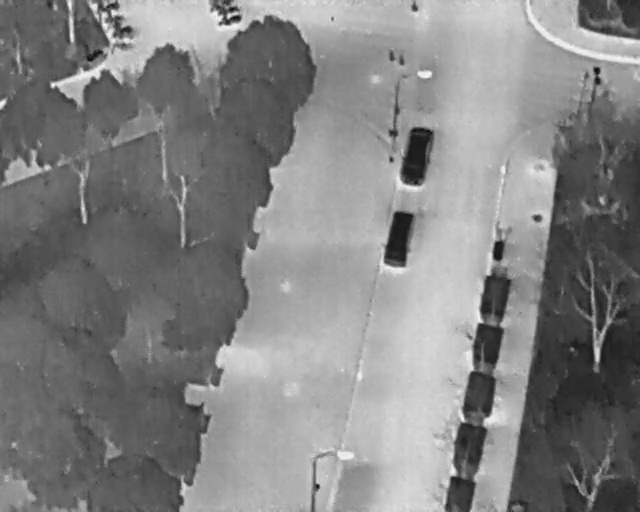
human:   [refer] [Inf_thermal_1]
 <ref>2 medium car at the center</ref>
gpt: <box>[[60, 27, 70, 33, 10], [57, 43, 67, 49, 10]]</box>

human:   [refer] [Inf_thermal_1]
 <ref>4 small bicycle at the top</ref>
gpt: <box>[[35, 1, 36, 6, 165], [34, 0, 35, 4, 165], [33, 0, 34, 2, 2], [33, -1, 34, 2, 2]]</box>

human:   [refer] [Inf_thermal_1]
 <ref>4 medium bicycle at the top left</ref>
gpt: <box>[[15, -1, 17, 3, 2], [16, 1, 18, 5, 171], [17, 3, 20, 8, 177], [17, 6, 20, 11, 177]]</box>